Modality: CBCT
Slice 21 of 93
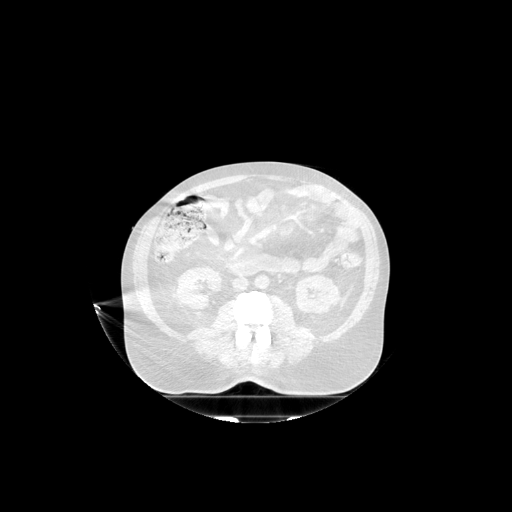